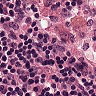
Metastatic tissue present: no